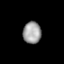
Tissue: lung
Cell type: Epithelial cells
Senescence score: 0.2261
Nuclear area (px): 389
Mean DAPI intensity: 158.799